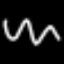
Label: squiggle